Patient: sex M, age 73
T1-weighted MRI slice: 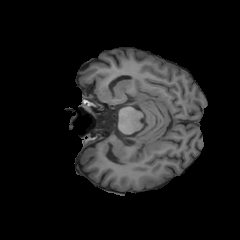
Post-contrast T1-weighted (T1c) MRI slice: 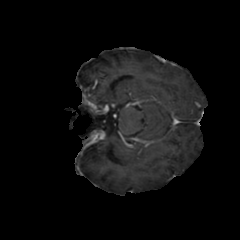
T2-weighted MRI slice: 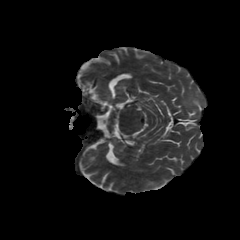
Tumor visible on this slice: no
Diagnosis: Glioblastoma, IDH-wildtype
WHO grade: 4